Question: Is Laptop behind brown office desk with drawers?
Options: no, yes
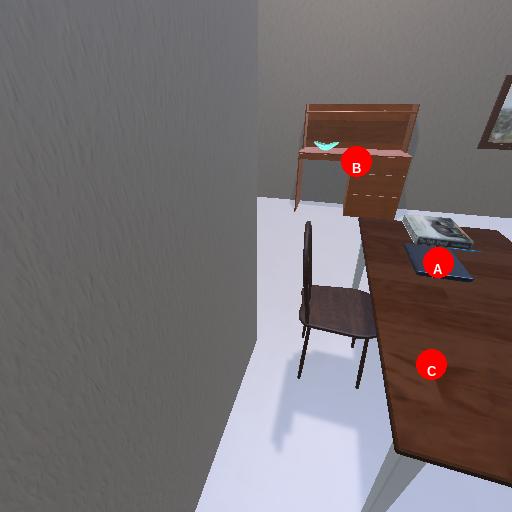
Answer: no